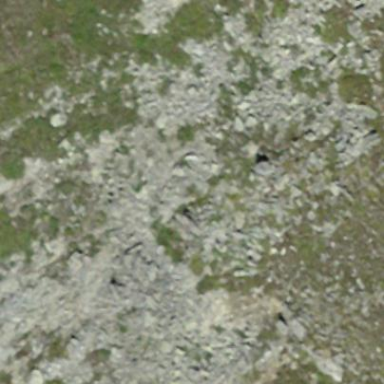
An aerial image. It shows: Landscape of bare rock.